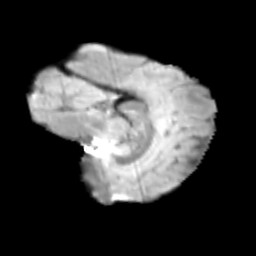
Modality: T2w
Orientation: sagittal
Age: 12
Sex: male
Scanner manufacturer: siemens
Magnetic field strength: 3 T
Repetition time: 3.8 s
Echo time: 0.07 s